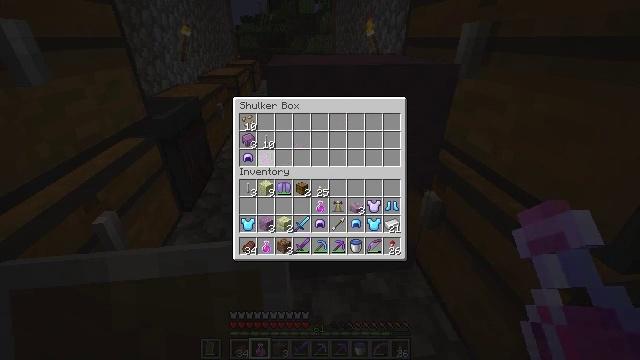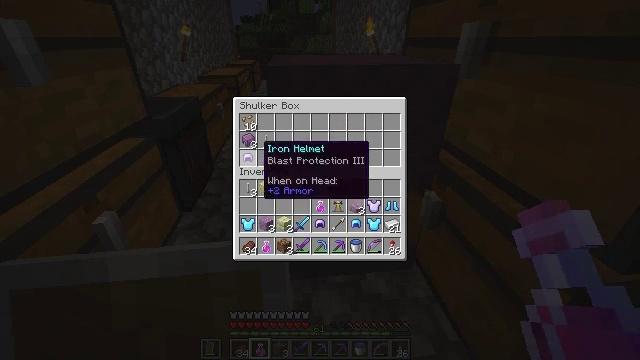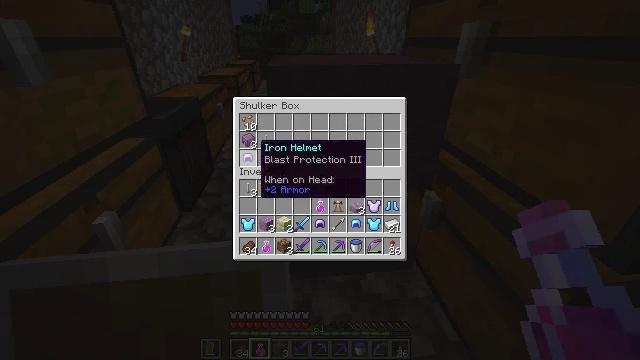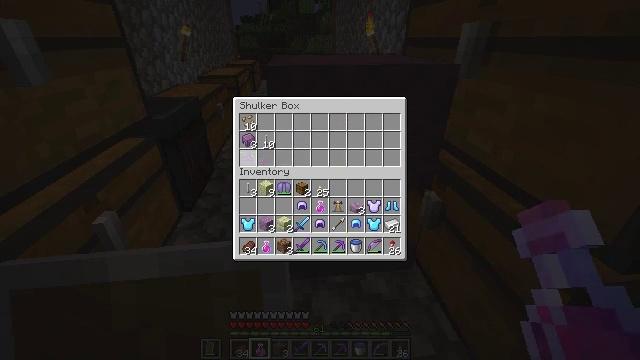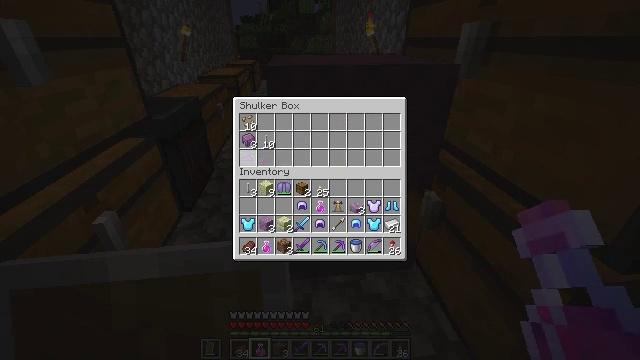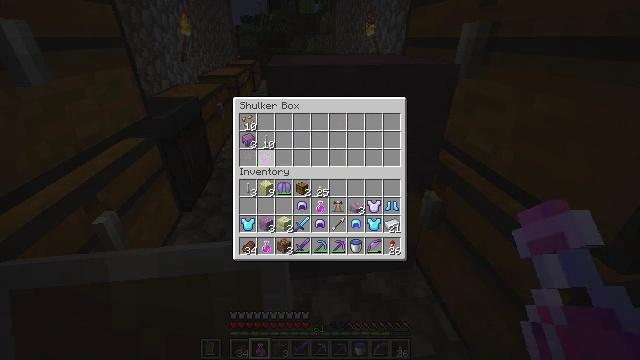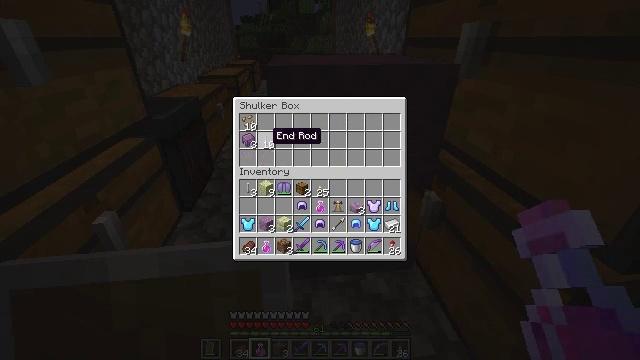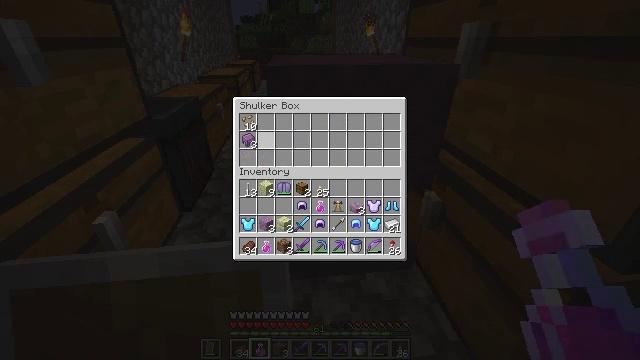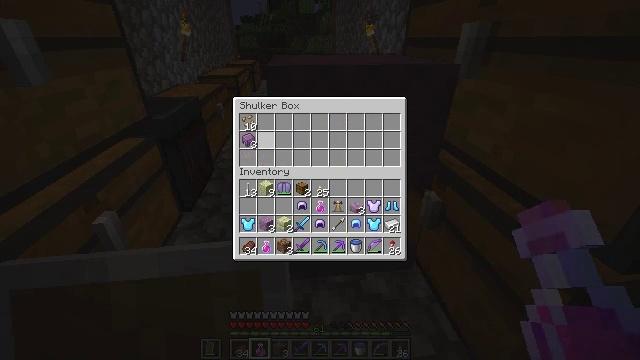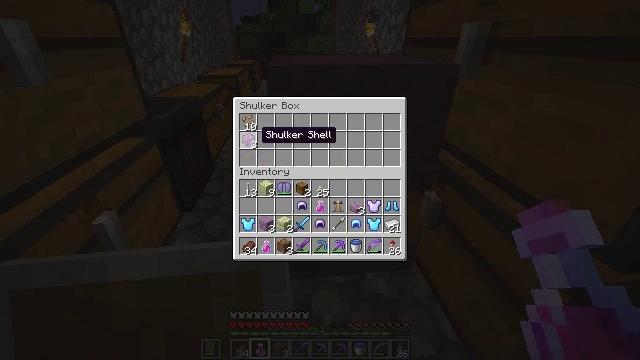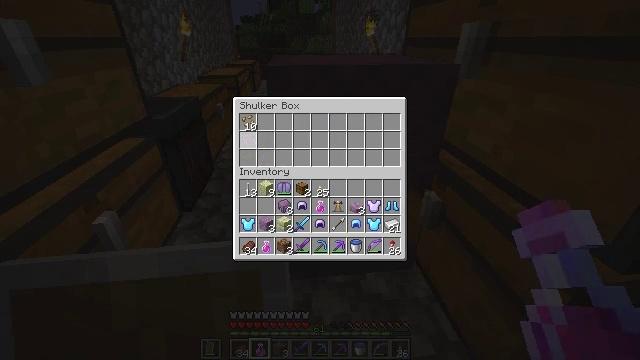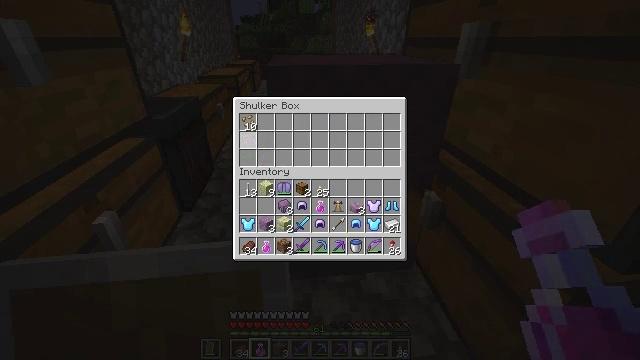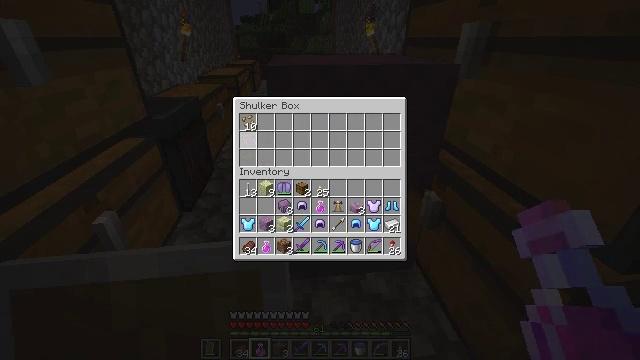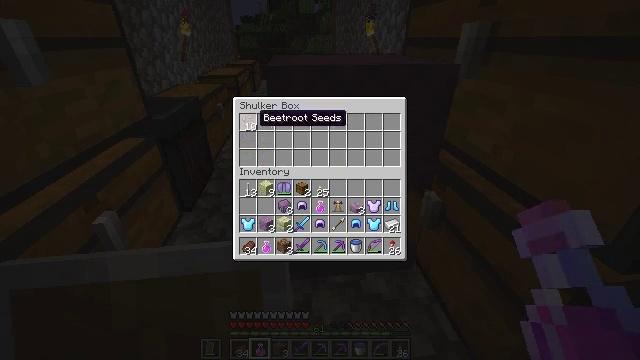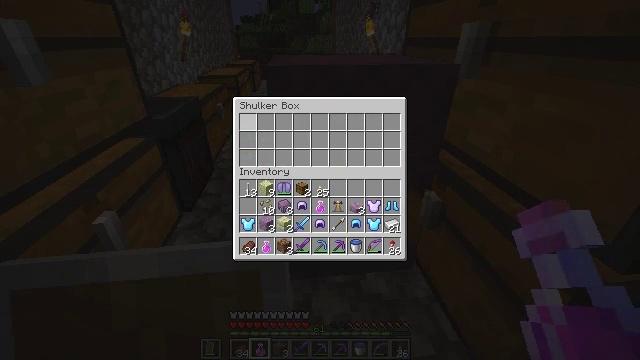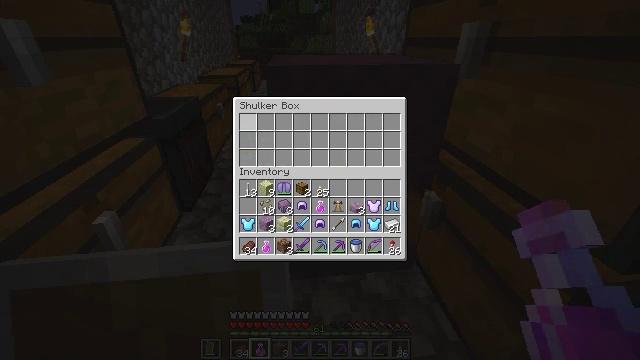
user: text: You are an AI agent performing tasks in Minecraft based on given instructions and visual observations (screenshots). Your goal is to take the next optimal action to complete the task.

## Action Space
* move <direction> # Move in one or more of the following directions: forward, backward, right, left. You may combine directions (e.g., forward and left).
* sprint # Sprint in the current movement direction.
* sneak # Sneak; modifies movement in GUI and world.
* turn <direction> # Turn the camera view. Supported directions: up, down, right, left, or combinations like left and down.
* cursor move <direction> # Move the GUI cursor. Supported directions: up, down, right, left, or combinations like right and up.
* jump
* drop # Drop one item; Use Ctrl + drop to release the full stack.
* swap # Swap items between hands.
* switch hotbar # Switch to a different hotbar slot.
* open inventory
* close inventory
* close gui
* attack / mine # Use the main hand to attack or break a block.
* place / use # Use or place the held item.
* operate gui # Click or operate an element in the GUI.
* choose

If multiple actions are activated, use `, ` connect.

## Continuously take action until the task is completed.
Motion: motion action
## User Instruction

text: Gather the shulker box for storage.
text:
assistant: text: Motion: sneak, use / place
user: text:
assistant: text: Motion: sneak
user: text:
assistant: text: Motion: sneak, use / place
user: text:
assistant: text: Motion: sneak, use / place
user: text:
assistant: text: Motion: sneak, use / place
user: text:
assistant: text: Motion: sneak, turn right and up
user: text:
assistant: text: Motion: sneak, use / place
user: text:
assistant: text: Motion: sneak, use / place
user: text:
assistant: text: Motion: sneak, turn left
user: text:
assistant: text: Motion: sneak, use / place
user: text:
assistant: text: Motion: sneak, use / place
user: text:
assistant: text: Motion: sneak, use / place
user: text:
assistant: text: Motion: sneak, turn up
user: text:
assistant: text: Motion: sneak, use / place
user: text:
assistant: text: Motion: sneak, use / place
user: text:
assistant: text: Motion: sneak, use / place
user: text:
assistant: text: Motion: sneak, use / place
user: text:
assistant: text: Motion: sneak
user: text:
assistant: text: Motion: sneak
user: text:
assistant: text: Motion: sneak
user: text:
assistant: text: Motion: sneak
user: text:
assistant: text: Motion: sneak, open inventory
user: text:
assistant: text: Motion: open inventory
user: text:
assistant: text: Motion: open inventory
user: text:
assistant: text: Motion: no_op
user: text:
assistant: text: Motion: turn left and up
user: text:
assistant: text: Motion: turn left and up
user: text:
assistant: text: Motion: turn left and up
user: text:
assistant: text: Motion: turn right
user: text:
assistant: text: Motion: turn right and down